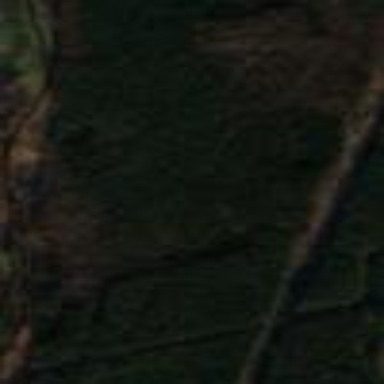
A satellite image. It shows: Mixed wood forest area.